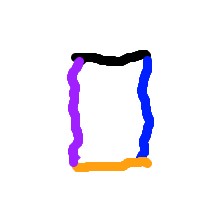
Shape: rectangle